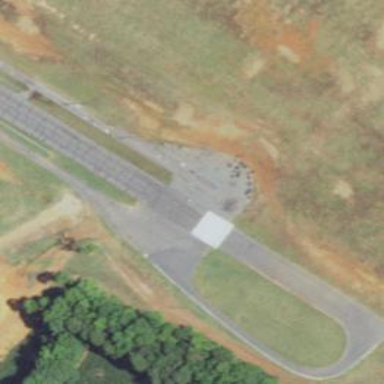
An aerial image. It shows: Motor sport raceway.